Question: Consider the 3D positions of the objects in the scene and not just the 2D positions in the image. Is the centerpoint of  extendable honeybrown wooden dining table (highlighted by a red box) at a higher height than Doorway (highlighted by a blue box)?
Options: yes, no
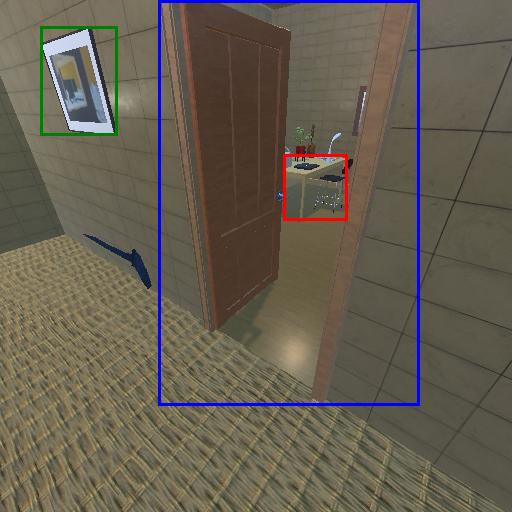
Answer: yes